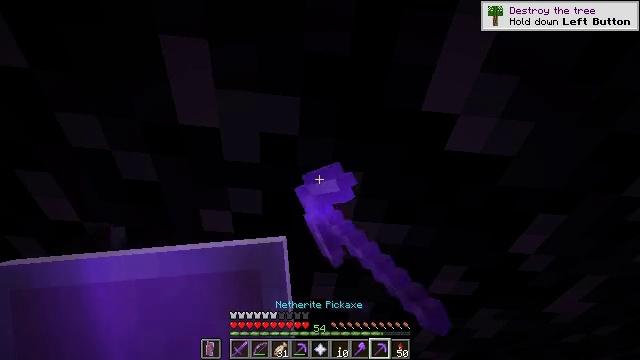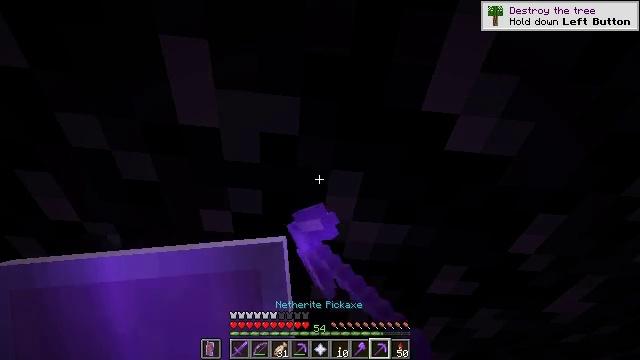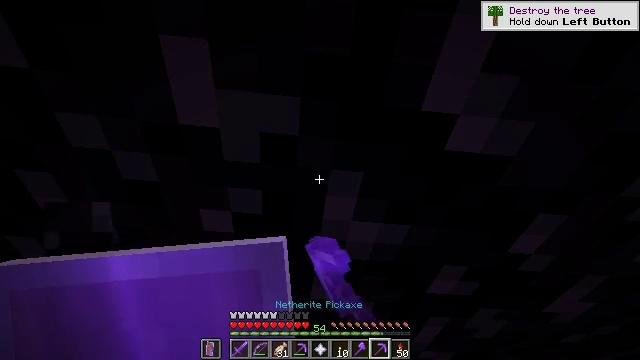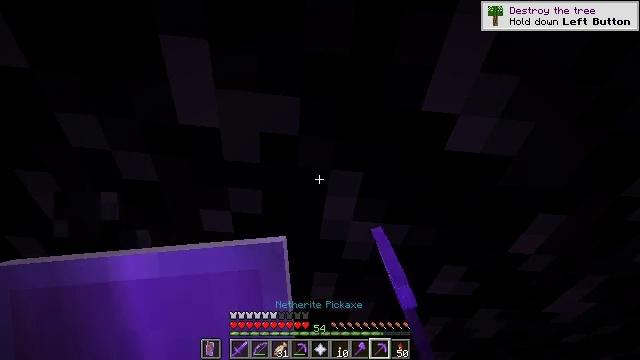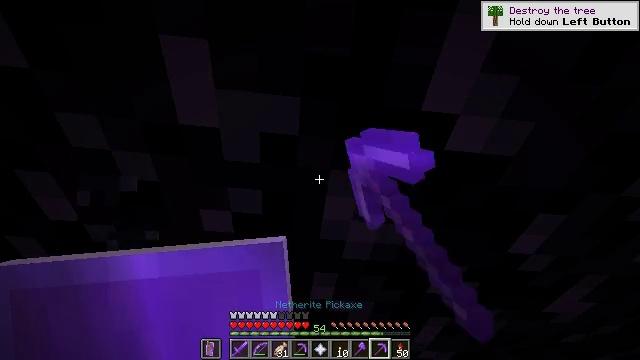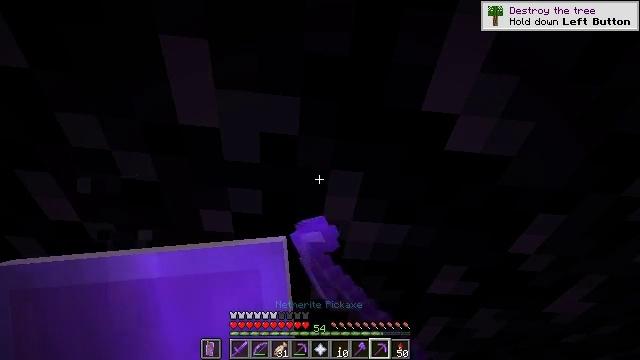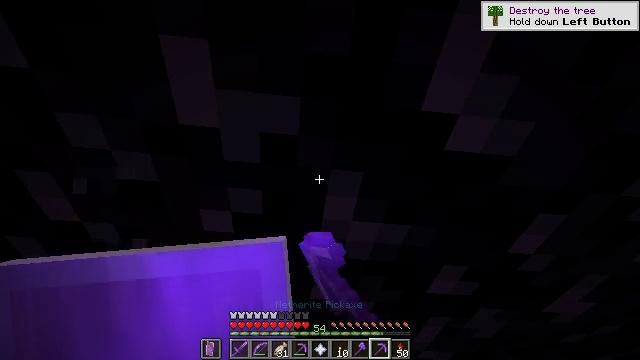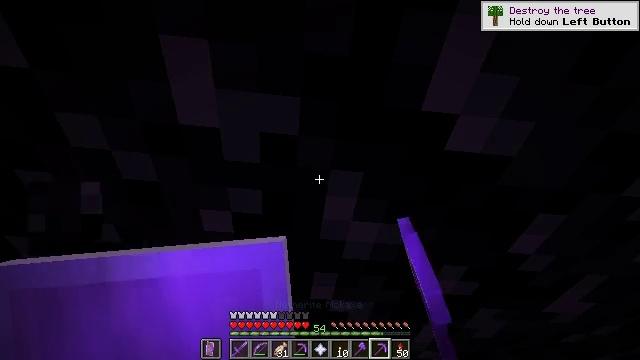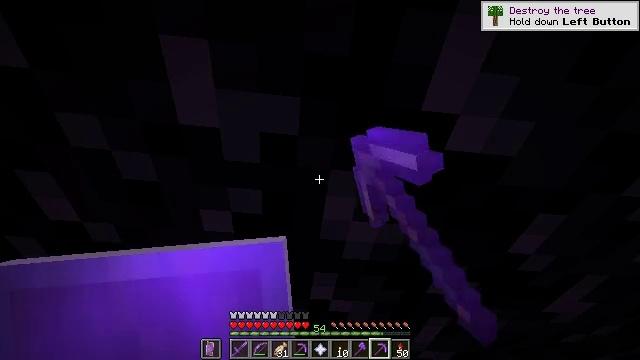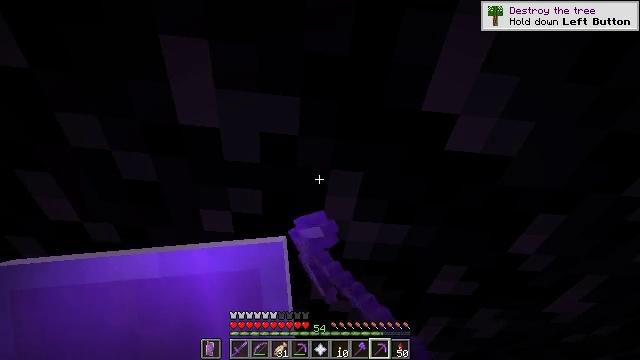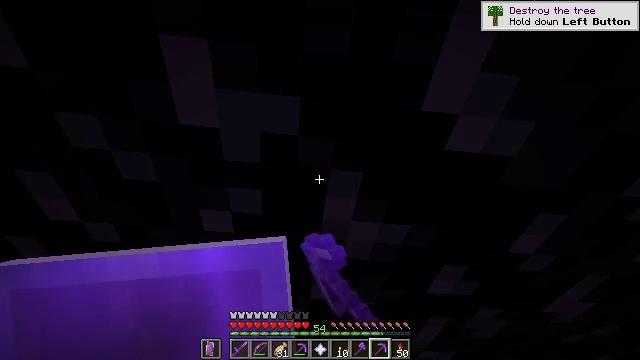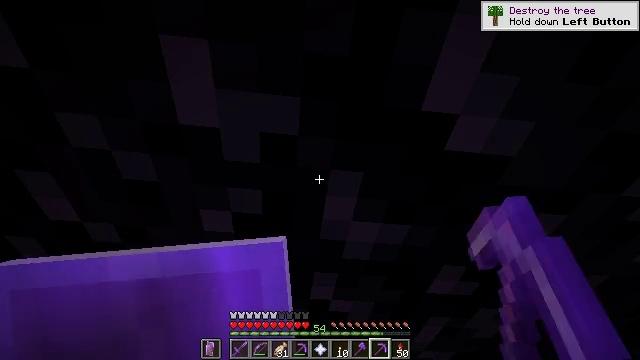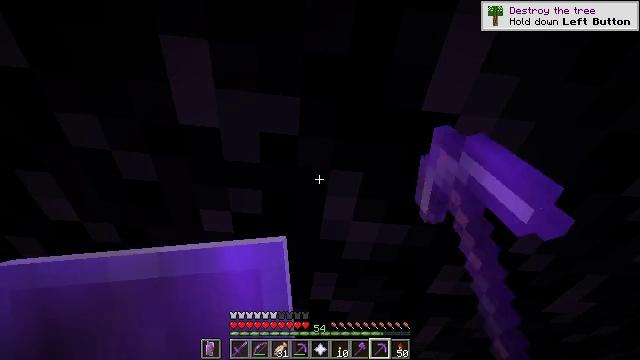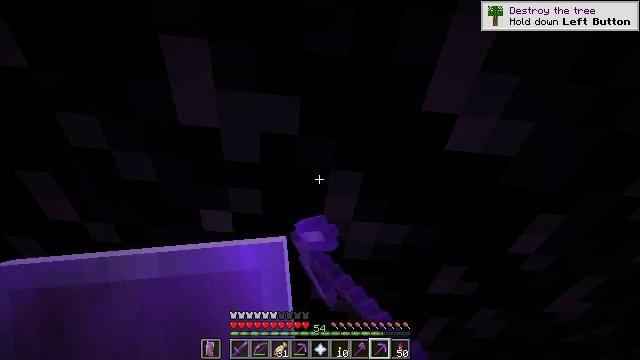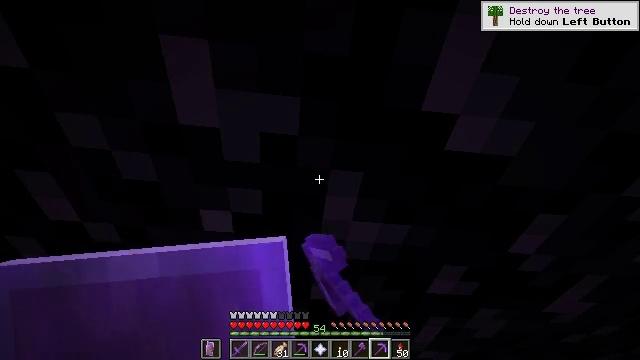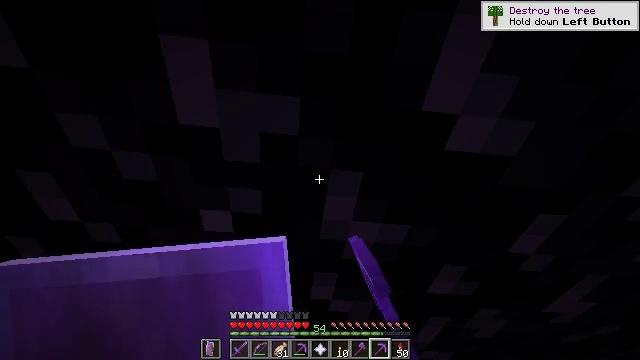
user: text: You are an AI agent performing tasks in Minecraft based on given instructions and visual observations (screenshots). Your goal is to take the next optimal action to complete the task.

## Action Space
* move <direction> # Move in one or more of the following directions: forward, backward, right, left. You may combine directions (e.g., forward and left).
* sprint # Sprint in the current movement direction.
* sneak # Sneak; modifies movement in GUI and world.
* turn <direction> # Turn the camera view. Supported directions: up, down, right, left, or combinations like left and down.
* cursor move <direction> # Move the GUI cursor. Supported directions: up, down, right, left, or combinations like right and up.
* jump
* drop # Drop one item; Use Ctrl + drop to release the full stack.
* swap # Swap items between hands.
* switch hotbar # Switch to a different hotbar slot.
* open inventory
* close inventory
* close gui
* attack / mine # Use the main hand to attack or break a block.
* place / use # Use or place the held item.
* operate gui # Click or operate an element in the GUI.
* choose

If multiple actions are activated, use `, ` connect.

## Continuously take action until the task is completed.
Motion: motion action
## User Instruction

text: Mine the tough obsidian.
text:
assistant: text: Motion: attack / mine
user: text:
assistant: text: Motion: attack / mine
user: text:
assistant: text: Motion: attack / mine
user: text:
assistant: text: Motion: attack / mine
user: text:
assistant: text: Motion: attack / mine
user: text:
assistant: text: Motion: attack / mine
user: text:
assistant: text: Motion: attack / mine
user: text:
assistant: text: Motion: attack / mine
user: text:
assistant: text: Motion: attack / mine
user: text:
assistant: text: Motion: attack / mine
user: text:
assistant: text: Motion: attack / mine
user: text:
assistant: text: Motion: attack / mine
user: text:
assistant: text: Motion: attack / mine
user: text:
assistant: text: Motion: attack / mine
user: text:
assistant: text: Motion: attack / mine
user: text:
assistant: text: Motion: attack / mine
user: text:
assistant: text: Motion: attack / mine
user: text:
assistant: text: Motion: attack / mine
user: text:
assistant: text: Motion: attack / mine
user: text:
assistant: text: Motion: attack / mine
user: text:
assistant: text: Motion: attack / mine
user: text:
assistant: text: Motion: attack / mine
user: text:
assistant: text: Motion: attack / mine
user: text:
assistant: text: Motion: attack / mine
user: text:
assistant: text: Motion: attack / mine
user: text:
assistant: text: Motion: attack / mine
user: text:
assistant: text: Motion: attack / mine
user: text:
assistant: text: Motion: attack / mine
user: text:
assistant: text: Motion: attack / mine
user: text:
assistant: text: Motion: attack / mine